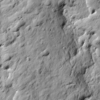
Label: not_dusty